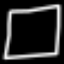
Label: square